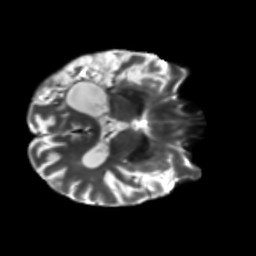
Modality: T2w
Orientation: axial
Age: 64
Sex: male
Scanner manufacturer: siemens
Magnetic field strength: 3 T
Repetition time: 5.25 s
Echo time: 0.08 s